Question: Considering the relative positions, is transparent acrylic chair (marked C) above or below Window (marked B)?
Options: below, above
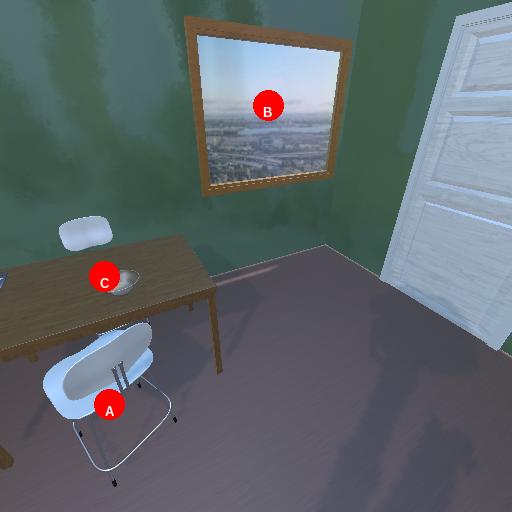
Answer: below